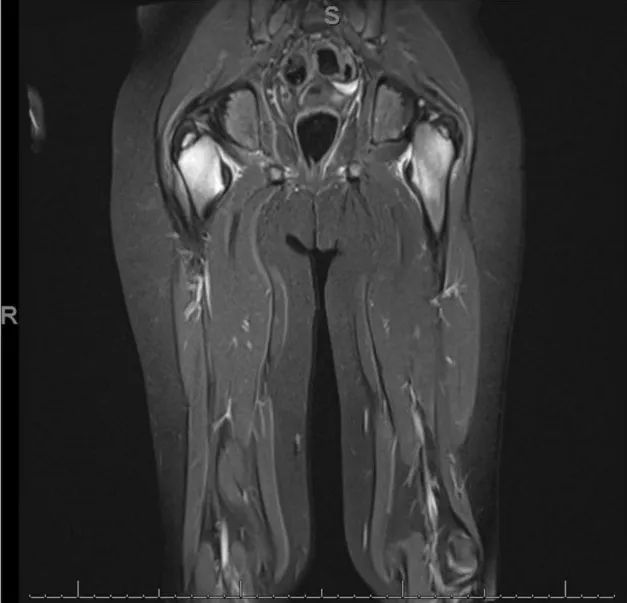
Magnetic resonance image of the patient's bilateral lower extremities. Image demonstrates decreased T1 and increased T2 signal abnormality in the intertrochanteric femora bilaterally, right slightly greater than left.
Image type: radiology (mri)